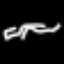
Label: squiggle